Interaction volume radius: 5 \u00c5
Interaction volume height: 45 \u00c5
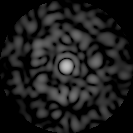
Disorder parameter: 0.8218